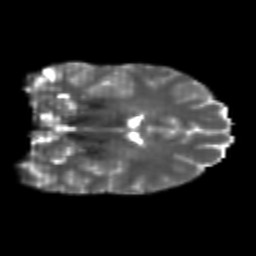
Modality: T2w
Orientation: coronal
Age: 21
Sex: female
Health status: healthy
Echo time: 0.074 s